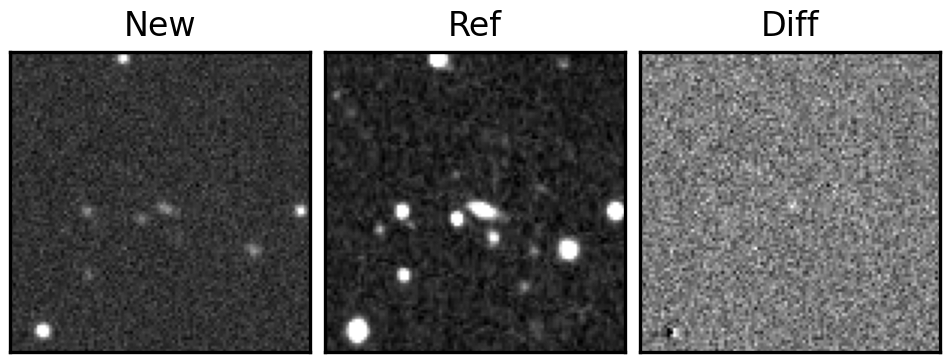
Label: real